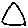
Label: triangle